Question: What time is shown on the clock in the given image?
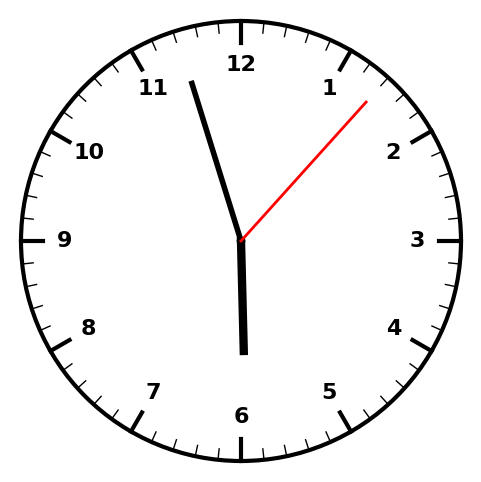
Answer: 05:57:07